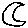
Label: moon